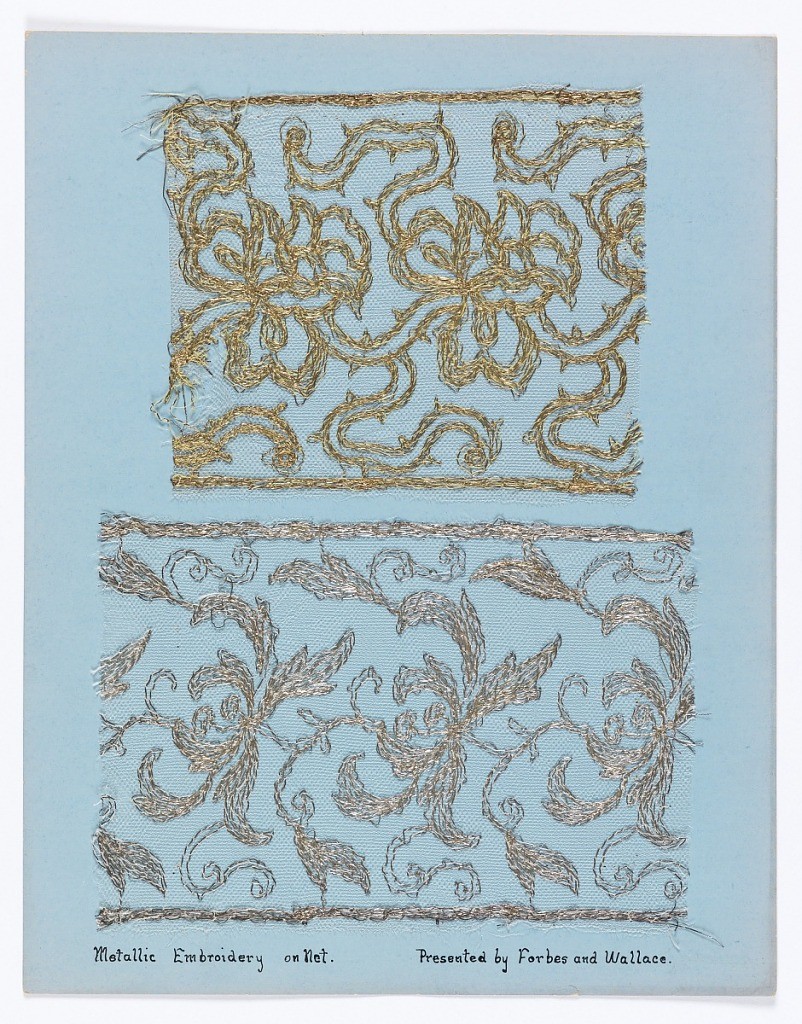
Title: Machine-made openwork samples
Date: ca. 1910
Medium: cardboard, linen, silk, metallic Technique: linen embroidery with ground cloth dissolved Examples of embroidery on net produced by the Schiffli machine Metallic embroidery on net Machine-made openwork in imitation of hand-embroidered net Mostly floral and a few geometric patterns, some designs described as "Spanish" Imitation hand-made filet Machine filet Imitation filet crochet Ploven (burnt-out lace) Fancy curtain lace made on the Levers machines Real filet (handmade) next to Machine-made filet Spotted curtain nets, made chiefly at Nottingham, England and Caudry, France.
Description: Samples of machine-made openwork and several examples of hand made lace mounted on boards. They imitate hand-embroidered net, crochet, or needlepoint.  All are floral patterns plus a few of early 1920's geometric style.
"Embroidered net" produced by the Schiffli Machine.